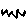
Label: zigzag